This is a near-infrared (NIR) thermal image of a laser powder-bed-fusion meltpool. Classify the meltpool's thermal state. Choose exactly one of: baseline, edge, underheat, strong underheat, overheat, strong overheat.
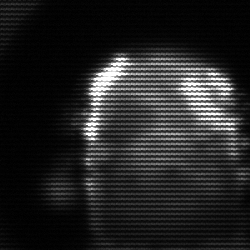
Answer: baseline